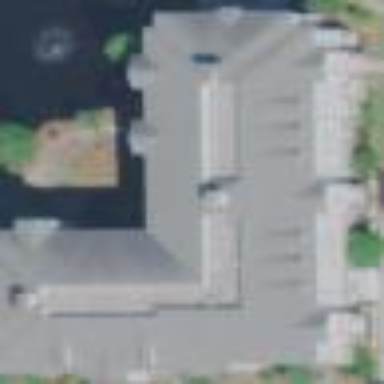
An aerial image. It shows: Building.